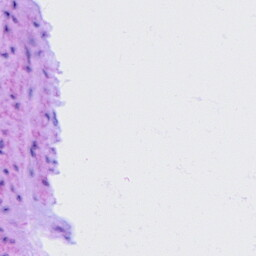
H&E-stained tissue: Cervix